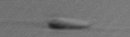
Label: flagellate_morphotype3